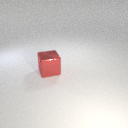
large red metal cube